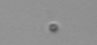
Label: nanoplankton_mix